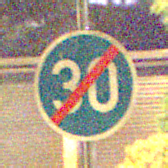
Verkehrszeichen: EndeMindestgeschwindigkeit
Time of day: Night
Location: Outdoor (Suburban)
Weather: PartlyCloudy
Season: NotSpecified
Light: Artificial